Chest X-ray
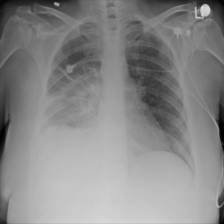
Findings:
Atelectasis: negative
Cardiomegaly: negative
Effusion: negative
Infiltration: positive
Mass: negative
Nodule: negative
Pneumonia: negative
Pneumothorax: negative
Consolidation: negative
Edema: negative
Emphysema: negative
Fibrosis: negative
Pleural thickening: negative
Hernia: negative